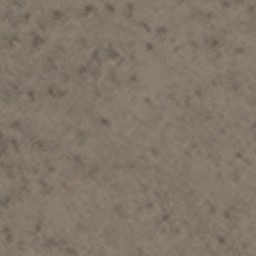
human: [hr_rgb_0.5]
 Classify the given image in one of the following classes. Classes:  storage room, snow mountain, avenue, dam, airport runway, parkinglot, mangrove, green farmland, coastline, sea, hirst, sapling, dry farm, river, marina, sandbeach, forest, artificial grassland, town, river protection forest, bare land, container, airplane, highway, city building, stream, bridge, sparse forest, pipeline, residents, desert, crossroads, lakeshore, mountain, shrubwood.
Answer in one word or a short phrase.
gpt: bare land